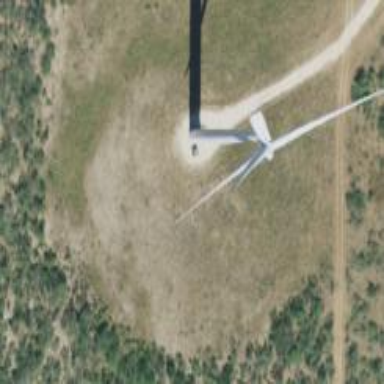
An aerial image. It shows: Wind generator powered by horizontal axis wind turbine.